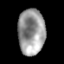
Tissue: lung
Cell type: Epithelial cells
Senescence score: 0.2148
Nuclear area (px): 1212
Mean DAPI intensity: 152.11